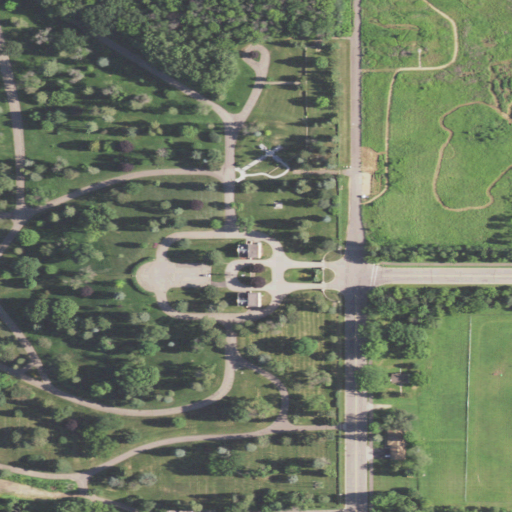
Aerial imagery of mountain in Minnesota named Pilot Knob containing open development, low intensity development, medium intensity development, deciduous forest, and high intensity development